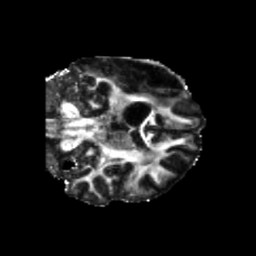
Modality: FA
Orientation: coronal
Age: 27
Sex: female
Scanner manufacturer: siemens
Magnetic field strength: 3 T
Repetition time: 5.25 s
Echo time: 0.08 s